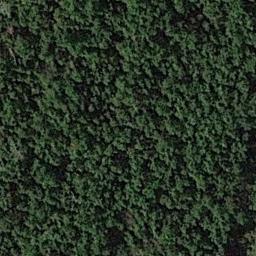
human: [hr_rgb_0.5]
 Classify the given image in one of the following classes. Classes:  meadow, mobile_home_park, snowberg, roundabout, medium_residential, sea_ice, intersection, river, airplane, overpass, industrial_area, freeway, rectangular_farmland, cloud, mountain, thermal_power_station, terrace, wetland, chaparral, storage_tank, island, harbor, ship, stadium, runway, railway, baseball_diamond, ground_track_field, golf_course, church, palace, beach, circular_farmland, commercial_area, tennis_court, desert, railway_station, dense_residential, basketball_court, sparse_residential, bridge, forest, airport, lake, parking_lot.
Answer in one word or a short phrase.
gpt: forest